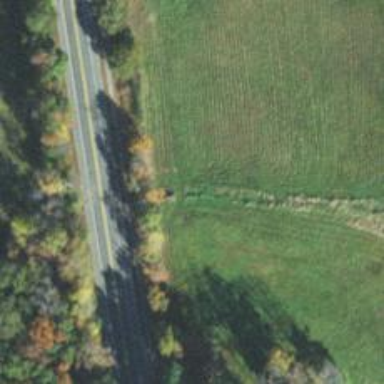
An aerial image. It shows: Culvert tunnel.